Question: I plotted the 1st-order non-linear differential equations.
But I don't know how to know the equations of the plots.
Please forgive my ignorance.
'''
import numpy as np
import matplotlib.pyplot as plt
from scipy.integrate import odeint
import math
def dy_dx(y,x,z):
c_1 = 5.0 / (1.38 * 1223.0 * pow(10.0, 28.0)*pow(z,3.0))
c_2 = pow(10.0, 5.0)
return c_1 * ( y/math.sqrt(1.0+pow(y, 2.0)) ) * ( ((1.0-pow(y, 3.0))/(z* pow(y,(1.0/3.0)))) - (y * c_2) )
xs = np.linspace(0, pow(10.0, 12.0), pow(10.0, 6.0))
y_0 = 1.0
z = 0.00001
y1 = odeint(dy_dx, y_0, xs, args=(z,))
z = 0.000015
y2 = odeint(dy_dx, y_0, xs, args=(z,))
y1 = np.array(y1).flatten()
y2 = np.array(y2).flatten()
plt.rcParams.update({'font.size': 10})
plt.ylim(0,1.0)
plt.xlabel("x")
plt.ylabel("y")
plt.plot(xs, y1, 'r-')
plt.plot(xs, y2, 'b-')
plt.grid(True)
plt.show()
'''

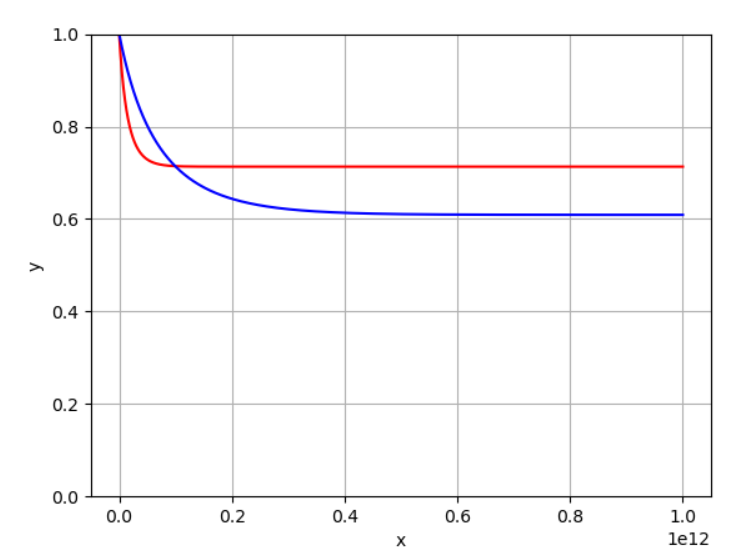
Answer: It is very improbable that any symbolic solution exists, with third powers and third roots on the right side. The relevant factors for the qualitative behavior are
'''
y^(2/3)*(1-y^3-c2*z*y^(4/3))
'''
what remains are positive non-zero factors. The one-dimensional dynamic is very simple, roots of the right side are equilibrium positions, the sign in-between tells you if the solutions in that interval are falling or growing.
- At 'y=0' you can have branching of solutions similar to 'y'=C*y^(2/3)', as the function is not locally Lipschitz there.- The polynomial 'u^9+a*u^4-1=0', 'a=c_2*z' has exactly one positive root 'u_ast', 'y_equi=u_ast^3', for small 'a' it is close to 'u=1' (next approximation 'u=1/(1+a)^(1/4)~1/(1+a/4)'), for large 'a' close to 'u=a^(-1/4)', 'y=a^(-3/4)'; and zero or two negative roots. As the right side of the ODE changes sign from positive to negative when passing over 'y_equi', this is a stable equilibrium. In your examples with 'c2=1e5' and 'z=1e-5' or 'z=1.5e-5' one gets 'a=1' or 'a=1.5' which is in-between, the intermediate value theorem tells us that there is a root between 0 and 1, 'u_ast=0.89345331' and 'y_equi=0.71320698' in the first case and 'u_ast=0.84759991' and 'y_equi=0.60893748' in the second. This is exactly what you see in the plot.
That is about all of the theoretical content that you can hope to extract from this equation for positive 'y'.